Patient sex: F
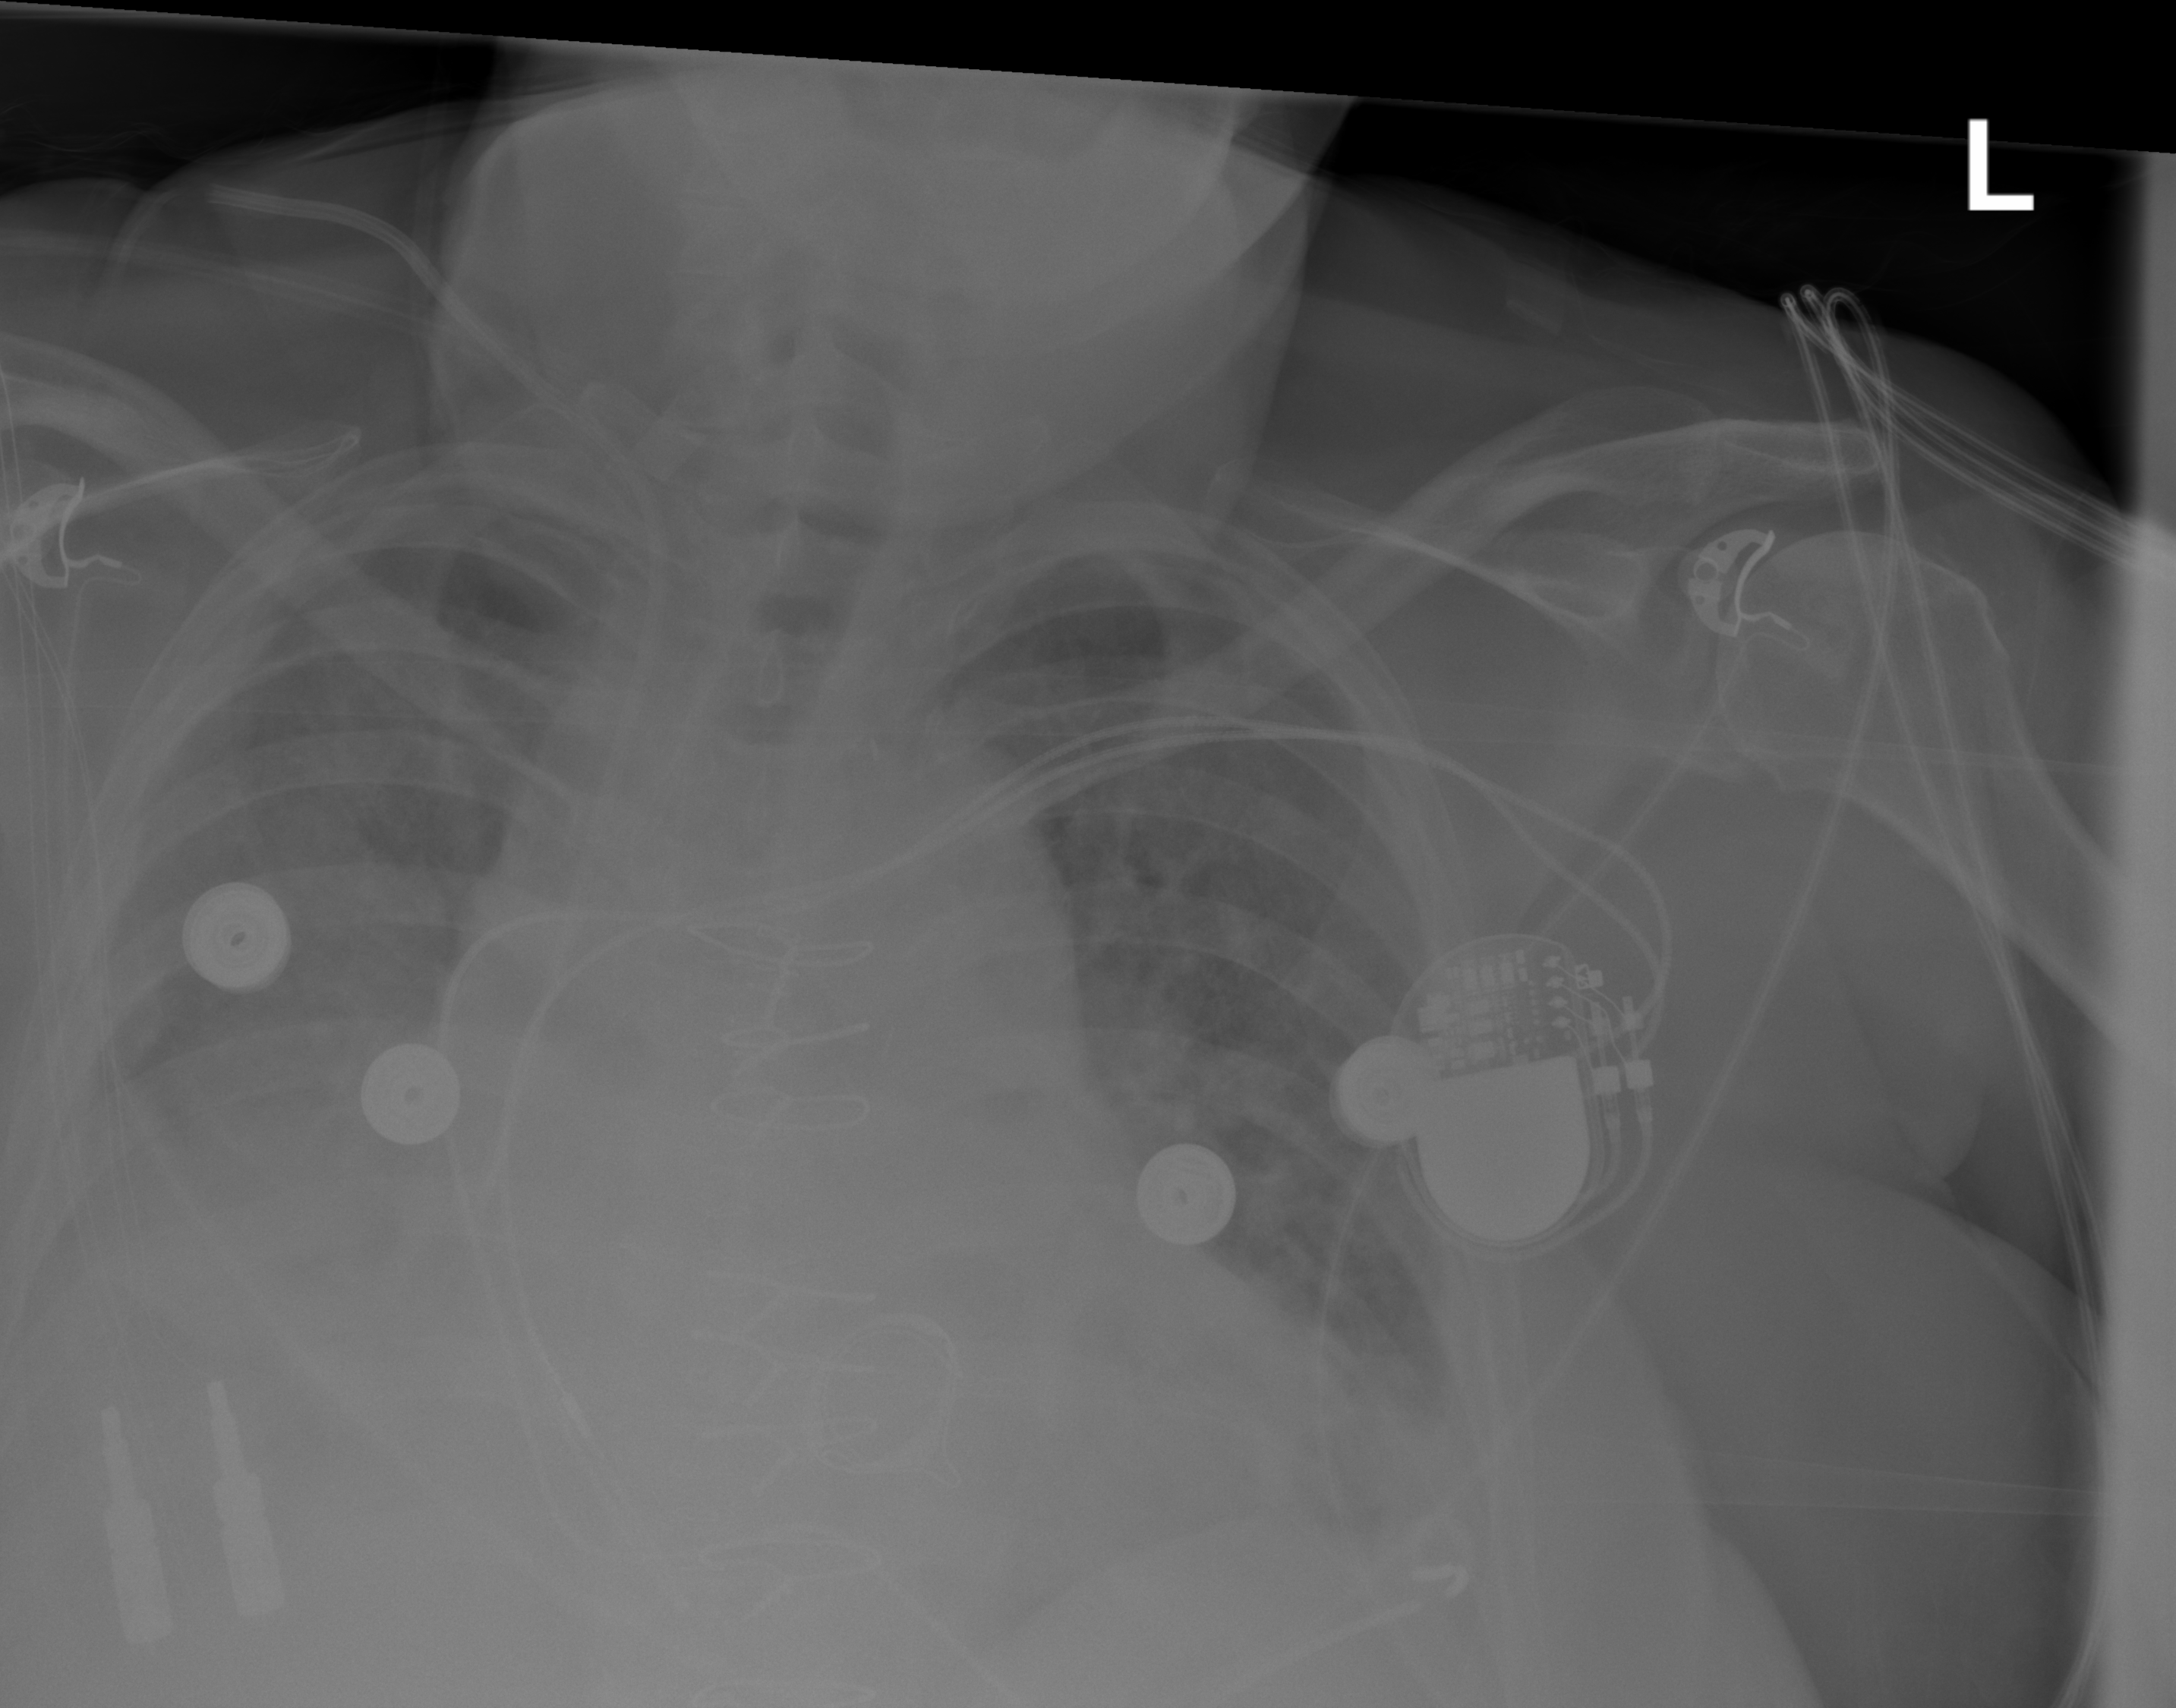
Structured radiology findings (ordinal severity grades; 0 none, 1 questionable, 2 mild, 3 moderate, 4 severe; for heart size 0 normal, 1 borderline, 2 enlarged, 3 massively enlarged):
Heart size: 2
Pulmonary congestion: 2
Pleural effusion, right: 2
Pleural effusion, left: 1
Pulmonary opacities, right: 2
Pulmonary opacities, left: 0
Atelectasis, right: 2
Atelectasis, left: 1